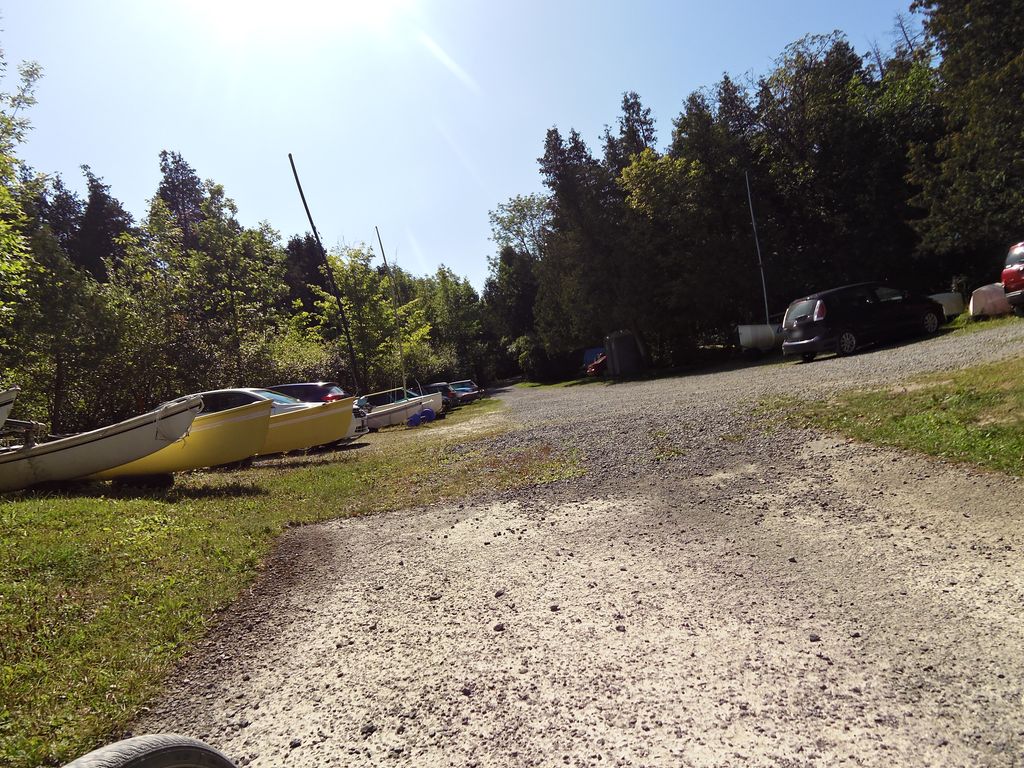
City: ottawa-gatineau